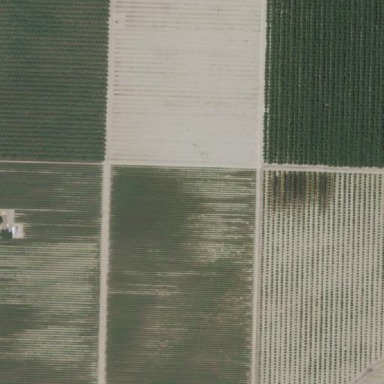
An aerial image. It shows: Vineyard where grapes are grown.